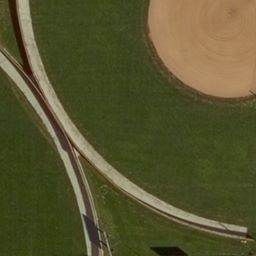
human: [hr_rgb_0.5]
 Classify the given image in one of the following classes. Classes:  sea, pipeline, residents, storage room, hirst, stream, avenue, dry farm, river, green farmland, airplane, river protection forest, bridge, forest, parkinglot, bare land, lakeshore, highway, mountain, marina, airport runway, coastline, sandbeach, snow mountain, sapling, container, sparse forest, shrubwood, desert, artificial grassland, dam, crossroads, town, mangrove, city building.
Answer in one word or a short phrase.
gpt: artificial grassland